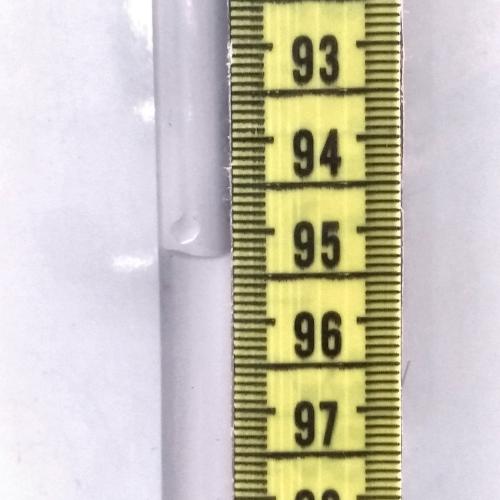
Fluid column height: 95.3 cm